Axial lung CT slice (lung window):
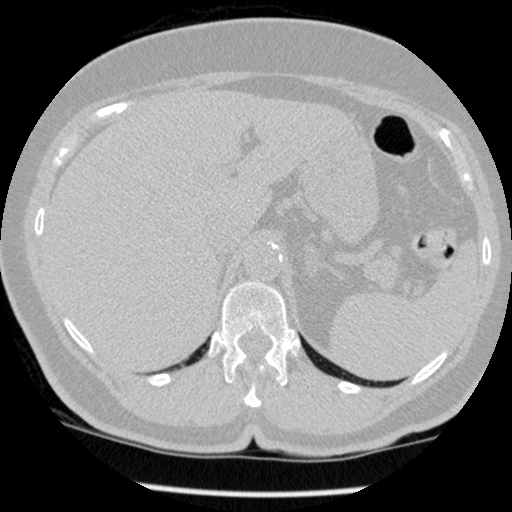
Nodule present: no